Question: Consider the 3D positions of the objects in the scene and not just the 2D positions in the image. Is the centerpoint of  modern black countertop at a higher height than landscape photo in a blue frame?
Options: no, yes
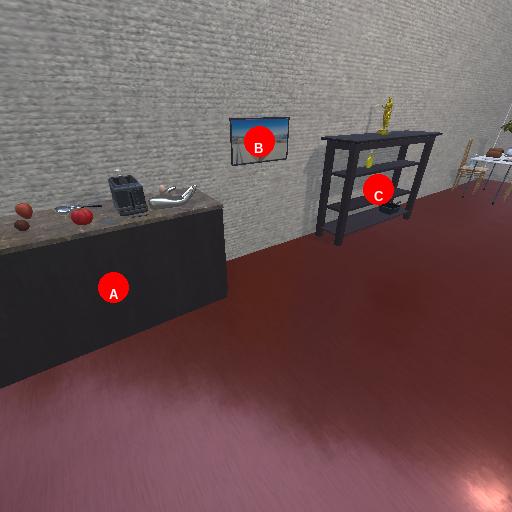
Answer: no